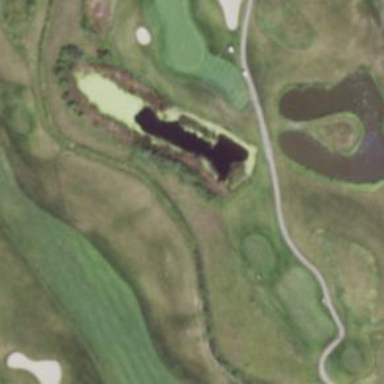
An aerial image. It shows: Water hazard on golf course. The hazard is natural water feature.